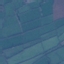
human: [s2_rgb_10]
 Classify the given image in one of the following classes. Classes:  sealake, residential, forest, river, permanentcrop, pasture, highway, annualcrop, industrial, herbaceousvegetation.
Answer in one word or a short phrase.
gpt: Pasture